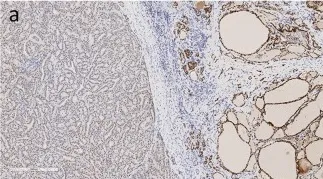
Immunohistochemical features of Mammary Analog Secretory Carcinoma of Thyroid (a).
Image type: pathology (immunostaining)